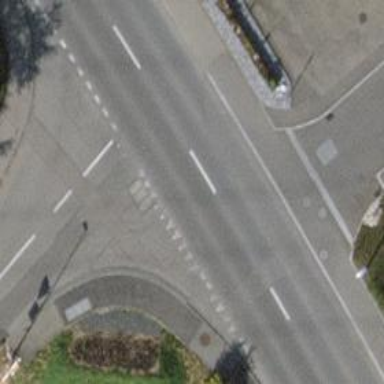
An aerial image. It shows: Zebra crossing on the road.